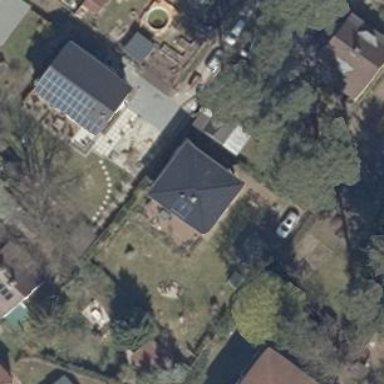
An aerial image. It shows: House with pyramidal roof shape.